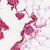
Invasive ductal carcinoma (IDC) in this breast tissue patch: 0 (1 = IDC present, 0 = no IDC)